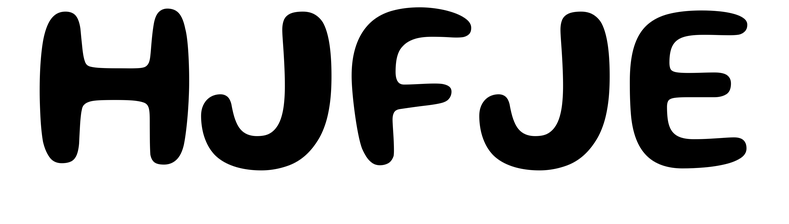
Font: Gluten_Medium